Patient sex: M
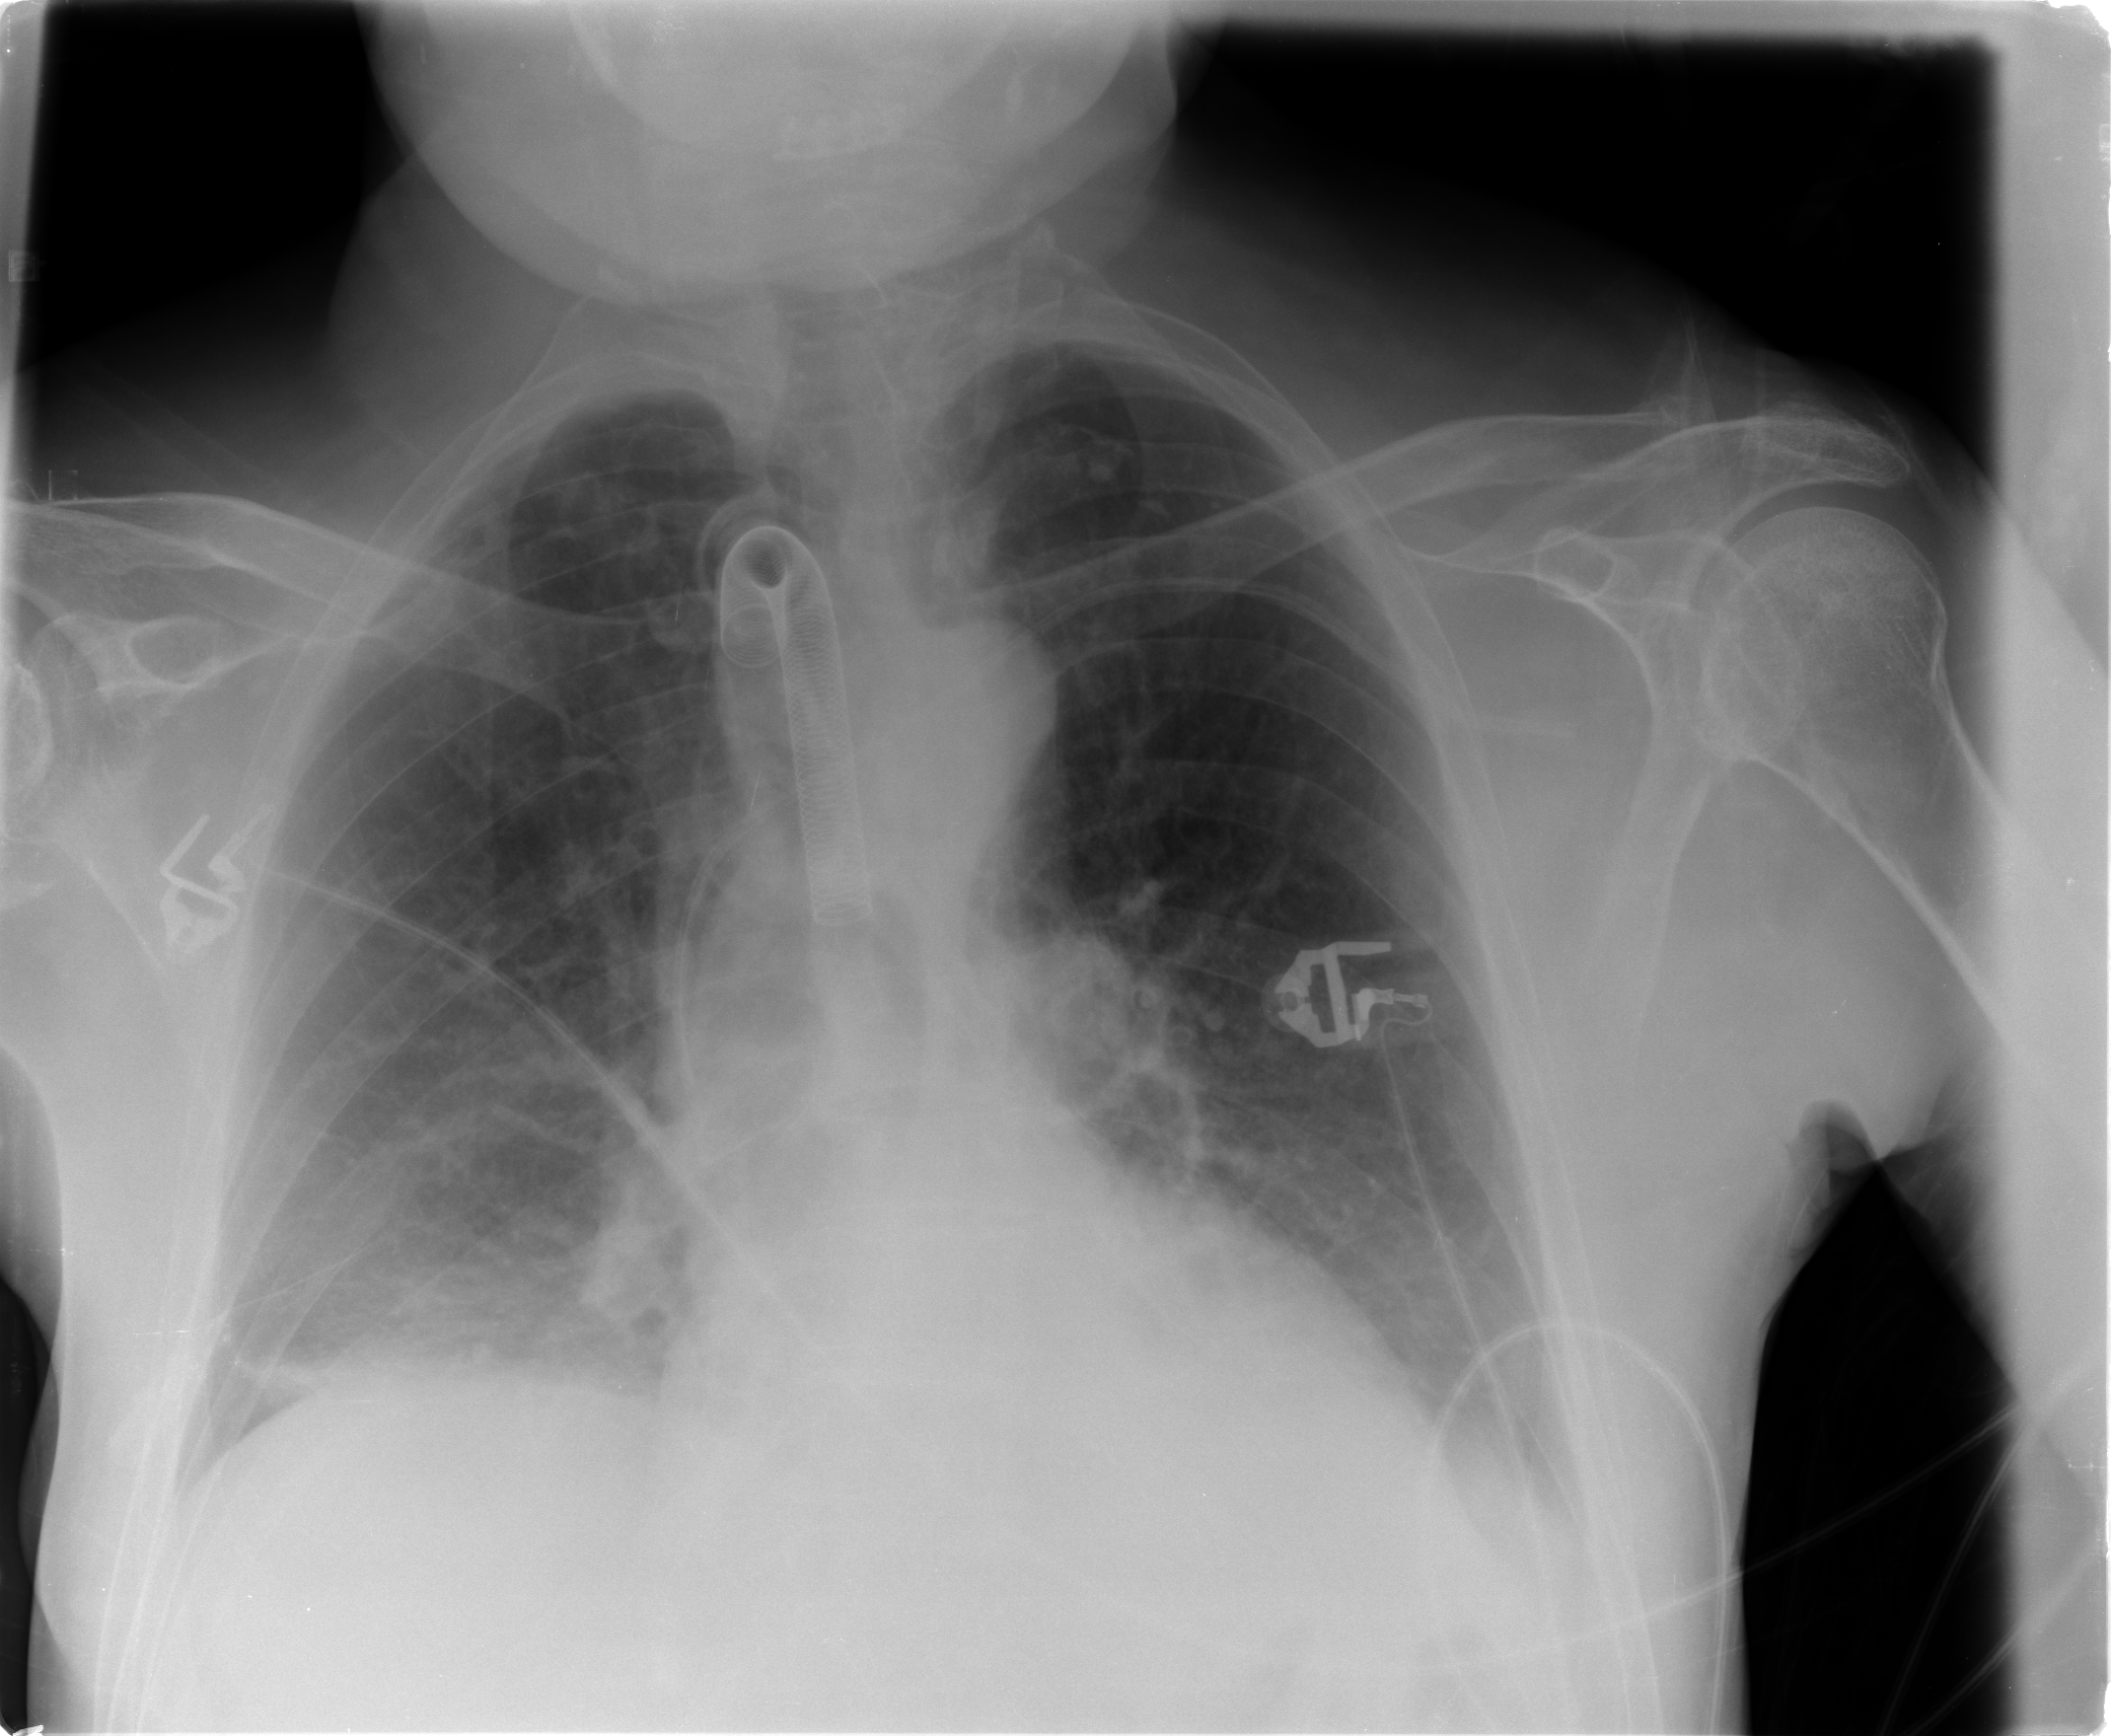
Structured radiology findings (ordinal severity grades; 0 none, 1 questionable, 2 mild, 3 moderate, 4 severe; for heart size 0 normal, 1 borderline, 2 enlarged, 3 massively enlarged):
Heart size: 0
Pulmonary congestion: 0
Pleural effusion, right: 0
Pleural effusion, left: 2
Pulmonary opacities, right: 1
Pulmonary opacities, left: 0
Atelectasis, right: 2
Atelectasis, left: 2